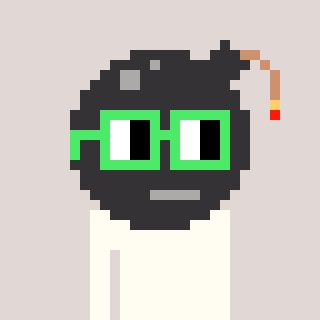
a pixel art character with square light green glasses, a bomb-shaped head and a grayscale-colored body on a warm background